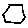
Label: hexagon